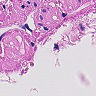
Metastatic tissue present: no